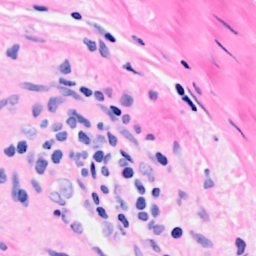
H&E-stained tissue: Breast